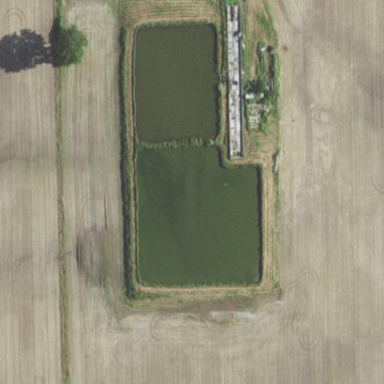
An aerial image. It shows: Serene pond surrounded by nature.